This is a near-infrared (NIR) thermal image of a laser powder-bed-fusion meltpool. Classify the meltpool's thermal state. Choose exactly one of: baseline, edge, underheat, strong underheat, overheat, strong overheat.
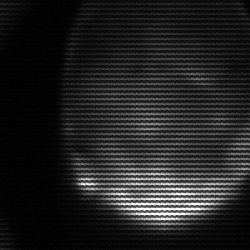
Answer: edge